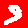
Digit: 9